Свет не может проходить через два коаксиальных поляризатора, если их оси поляризации ориентированы ортогонально. Однако если между ними установить третий поляризатор, некоторое количество всё же сможет пройти через все три.
Какова максимальная доля интенсивности падающего излучения, которая может быть передана таким образом?
Найдите соответствующий угол между осями поляризации первого и внесённого поляризаторов - обозначен $\varphi$ на рисунке $a)$.  Существует и другой способ, с помощью которого можно добиться прохождения света через два ортогонально расположенных поляризатора: путем размещения между поляризаторами пластины, изготовленной из одноосного двулучепреломляющего материала. Особенностью такой пластины является то, что ее показатель преломления для света, поляризованного параллельно направлению вектора $\vec{e}$, который лежит в плоскости пластины (см. рисунок $b)$), равен $n_1$, тогда как для света, поляризованного перпендикулярно $\vec{e}$, он равен $n_2$.
Какова максимальная доля интенсивности падающего света, которая может быть передана в этом случае, если система освещена (перпендикулярно плоскости поляризаторов и пластины) монохроматическим светом с длиной волны $\lambda$?
Какими должны быть для этого толщина пластины $d$ и ориентация вектора $\vec{e}$?
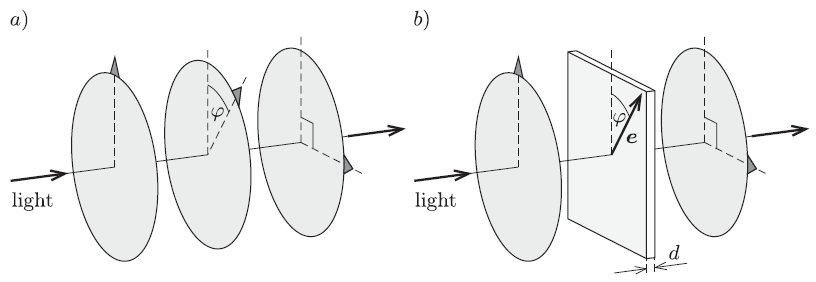
Какова максимальная доля интенсивности падающего излучения, которая может быть передана таким образом?
Ответ: $\frac{I_{\text{max}}}{I_0} = \frac{1}{4}$

Найдите соответствующий угол между осями поляризации первого и внесённого поляризаторов - обозначен $\varphi$ на рисунке $a)$.
Ответ: $\varphi = \pm45^{\circ}$

Какова максимальная доля интенсивности падающего света, которая может быть передана в этом случае, если система освещена (перпендикулярно плоскости поляризаторов и пластины) монохроматическим светом с длиной волны $\lambda$?
Ответ: $\frac{I_{\text{max}}}{I_0} = 1$

Какими должны быть для этого толщина пластины $d$ и ориентация вектора $\vec{e}$?
Ответ: $d = (k+ \frac{1}{2})\frac{\lambda}{|n_1-n_2|}$, $\varphi = \pm45^{\circ}$, где $k$ - целое число
Темы:
T, ★, Оптика, Волновая оптика, Поляризация, Двулучепреломление, 200 задач